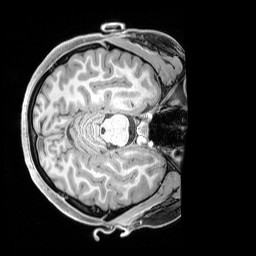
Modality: T1w
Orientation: axial
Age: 20
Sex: female
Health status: healthy
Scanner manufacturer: siemens
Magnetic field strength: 3 T
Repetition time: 1.65 s
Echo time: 0.00182 s